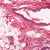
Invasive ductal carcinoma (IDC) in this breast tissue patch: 0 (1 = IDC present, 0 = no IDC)